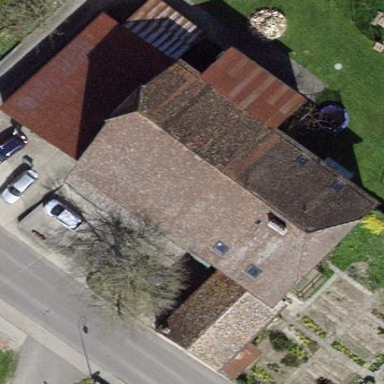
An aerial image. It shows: Simple and straightforward house.